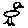
Label: bird